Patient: sex M, age 78
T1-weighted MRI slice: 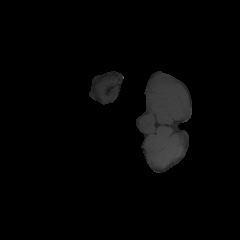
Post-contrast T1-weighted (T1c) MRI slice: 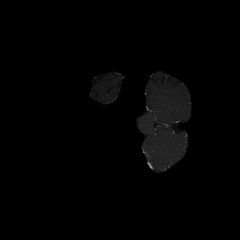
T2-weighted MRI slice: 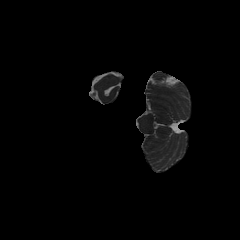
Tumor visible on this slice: no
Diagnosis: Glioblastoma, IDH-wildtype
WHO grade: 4